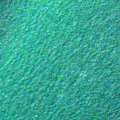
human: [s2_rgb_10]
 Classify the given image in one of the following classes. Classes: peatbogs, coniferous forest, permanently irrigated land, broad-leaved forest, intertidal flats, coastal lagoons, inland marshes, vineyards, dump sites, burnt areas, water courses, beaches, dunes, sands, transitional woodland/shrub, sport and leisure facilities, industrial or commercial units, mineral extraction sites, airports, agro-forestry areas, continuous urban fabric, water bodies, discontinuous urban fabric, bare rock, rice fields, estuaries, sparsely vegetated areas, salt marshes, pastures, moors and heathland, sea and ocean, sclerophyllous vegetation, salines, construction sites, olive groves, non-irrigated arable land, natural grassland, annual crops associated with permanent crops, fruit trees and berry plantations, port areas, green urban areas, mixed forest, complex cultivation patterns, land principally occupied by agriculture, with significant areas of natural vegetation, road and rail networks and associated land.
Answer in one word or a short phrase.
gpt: sea and ocean